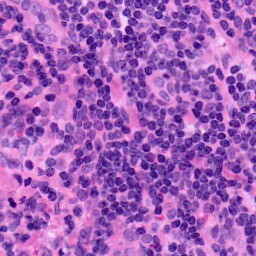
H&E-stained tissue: LymphNode